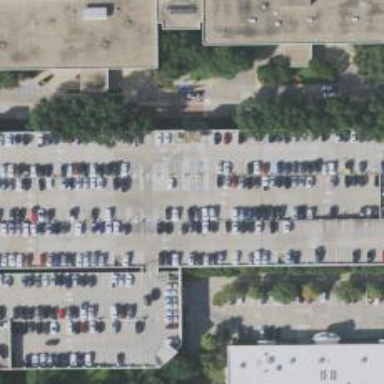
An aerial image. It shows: Parking space.